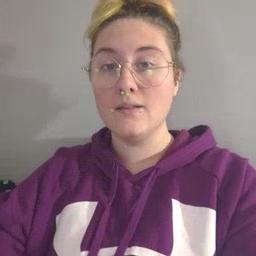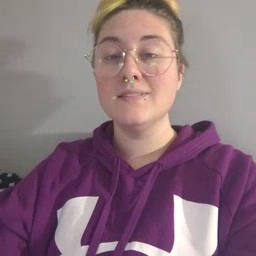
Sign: hide